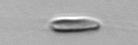
Label: Chrysochromulina